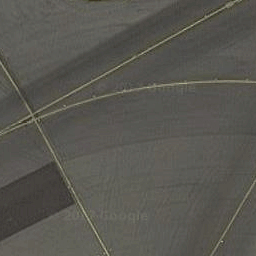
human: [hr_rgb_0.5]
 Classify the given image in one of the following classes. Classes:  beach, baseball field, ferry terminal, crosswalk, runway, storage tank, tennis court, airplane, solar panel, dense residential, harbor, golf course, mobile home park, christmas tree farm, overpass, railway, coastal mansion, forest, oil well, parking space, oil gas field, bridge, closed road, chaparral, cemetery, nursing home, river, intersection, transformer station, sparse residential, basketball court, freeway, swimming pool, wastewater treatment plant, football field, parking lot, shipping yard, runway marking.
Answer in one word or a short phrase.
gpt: runway marking